Question: I am working with gmaps4rails gem, and when generating the map, I get this weird behavior in the markers:

As you can see the marker shows just one part of it, and I don't understand why. If I use the default pin, the marker is shown correctly.
How can I know which CSS is the marker/map using? Or, any thoughts how can I solve this?
You can see it live here: <URL>
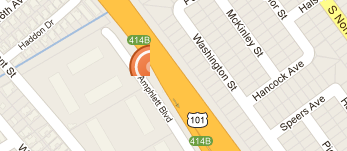
Answer: You're missing the width-and height-properties for the marker-setup.
Use this:
'''
{"description": "",
"title": "",
"sidebar": "",
"lng": "-122.345467",
"lat": "37.568749",
"picture": "assets/prova.png",
"width": 70,
"height": 88}
'''
also add a marker_anchor-member to the setup to keep the marker pinned at the correct position:
'''
"marker_anchor":[23,78]
'''